Question: I did update to and I tried to change the version of to the newest version .
But while the demanding the workspace folder and I press "OK" , it gives me an error:

in the file ( this file is automatically deleted if I if I close the error msg) :
'''
!STACK 1
org.eclipse.e4.core.di.InjectionException: java.lang.NoClassDefFoundError: javax/annotation/PostConstruct
at org.eclipse.e4.core.internal.di.InjectorImpl.internalMake(InjectorImpl.java:386)
at org.eclipse.e4.core.internal.di.InjectorImpl.make(InjectorImpl.java:294)
at org.eclipse.e4.core.contexts.ContextInjectionFactory.make(ContextInjectionFactory.java:162)
at org.eclipse.e4.ui.internal.workbench.swt.E4Application.createDefaultHeadlessContext(E4Application.java:490)
at org.eclipse.e4.ui.internal.workbench.swt.E4Application.createDefaultContext(E4Application.java:504)
at org.eclipse.e4.ui.internal.workbench.swt.E4Application.createE4Workbench(E4Application.java:203)
at org.eclipse.ui.internal.Workbench$5.run(Workbench.java:626)
at org.eclipse.core.databinding.observable.Realm.runWithDefault(Realm.java:336)
at org.eclipse.ui.internal.Workbench.createAndRunWorkbench(Workbench.java:604)
at org.eclipse.ui.PlatformUI.createAndRunWorkbench(PlatformUI.java:148)
at org.eclipse.ui.internal.ide.application.IDEApplication.start(IDEApplication.java:138)
at org.eclipse.equinox.internal.app.EclipseAppHandle.run(EclipseAppHandle.java:196)
at org.eclipse.core.runtime.internal.adaptor.EclipseAppLauncher.runApplication(EclipseAppLauncher.java:134)
at org.eclipse.core.runtime.internal.adaptor.EclipseAppLauncher.start(EclipseAppLauncher.java:104)
at org.eclipse.core.runtime.adaptor.EclipseStarter.run(EclipseStarter.java:388)
at org.eclipse.core.runtime.adaptor.EclipseStarter.run(EclipseStarter.java:243)
at jdk.internal.reflect.NativeMethodAccessorImpl.invoke0(java.base@9-ea/Native Method)
at jdk.internal.reflect.NativeMethodAccessorImpl.invoke(java.base@9-ea/NativeMethodAccessorImpl.java:62)
at jdk.internal.reflect.DelegatingMethodAccessorImpl.invoke(java.base@9-ea/DelegatingMethodAccessorImpl.java:43)
at java.lang.reflect.Method.invoke(java.base@9-ea/Method.java:535)
at org.eclipse.equinox.launcher.Main.invokeFramework(Main.java:673)
at org.eclipse.equinox.launcher.Main.basicRun(Main.java:610)
at org.eclipse.equinox.launcher.Main.run(Main.java:1519)
at org.eclipse.equinox.launcher.Main.main(Main.java:1492)
Caused by: java.lang.NoClassDefFoundError: javax/annotation/PostConstruct
at org.eclipse.e4.core.internal.di.InjectorImpl.inject(InjectorImpl.java:151)
at org.eclipse.e4.core.internal.di.InjectorImpl.internalMake(InjectorImpl.java:375)
... 23 more
Caused by:
java.lang.ClassNotFoundException: javax.annotation.PostConstruct cannot be found by org.eclipse.e4.core.di_1.6.1.v20160712-0927
at org.eclipse.osgi.internal.loader.BundleLoader.findClassInternal(BundleLoader.java:410)
at org.eclipse.osgi.internal.loader.BundleLoader.findClass(BundleLoader.java:372)
at org.eclipse.osgi.internal.loader.BundleLoader.findClass(BundleLoader.java:364)
at org.eclipse.osgi.internal.loader.ModuleClassLoader.loadClass(ModuleClassLoader.java:161)
at java.lang.ClassLoader.loadClass(java.base@9-ea/ClassLoader.java:419)
... 25 more
'''
it seems Eclipse Neon M7 for Java EE developers (STS based on it) doesn t work with latest oracle jdk 9 build
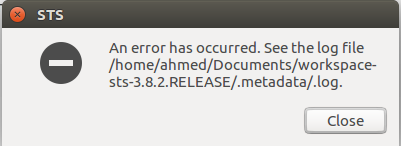
Answer: Eclipse Neon M7 for Java EE developers (STS based on it) doesn t work with latest oracle jdk 9 build.
that's the problem
changing the oracle jdk version to an oldest one solve the problem
in my case I used the oracle jdk 8 to solve things